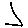
Label: triangle